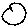
Label: circle